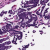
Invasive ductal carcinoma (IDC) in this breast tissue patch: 1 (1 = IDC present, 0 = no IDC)